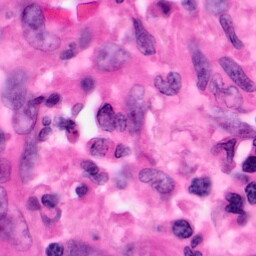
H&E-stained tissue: Pancreatic